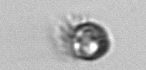
Label: Ciliophora